Question: I'm generating a video from a Unity app on iOS. I'm using iVidCap, which uses AVFoundation to do this. That side is all working fine. Essentially the video is rendered by using a texture render target and passing the frames to an Obj-C plugin.
Now I need to add audio to the video. The audio is going to be sound effects that occur at specific times and maybe some background sound. The files being used are actually assets internal to the Unity app. I could potentially write these to phone storage and then generate an AVComposition, but my plan was to avoid this and composite the audio in floating point format buffers (obtaining audio from audio clips is in float format). I might be doing some on the fly audio effects later on.
After several hours I managed to get audio to be recorded and play back with the video... but it stutters.
Currently I'm just generating a square wave for the duration of each frame of video and writing it to an AVAssetWriterInput. Later, I'll generate the audio I actually want.
If I generate one massive sample, I don't get the stuttering. If I write it in blocks (which I'd much prefer over allocating a massive array), then the blocks of audio seem to clip each other:

I can't seem to figure out why this is. I am pretty sure I am getting the timestamp for the audio buffers correct, but maybe I'm doing this whole part incorrectly. Or do I need some flags to get the video to sync to the audio? I cant see that this is the problem, since I can see the problem in a wave editor after extracting the audio data to a wav.
Relevant code for writing audio:
'''
- (id)init {
self = [super init];
if (self) {
// [snip]
rateDenominator = 44100;
rateMultiplier = rateDenominator / frameRate;
sample_position_ = 0;
audio_fmt_desc_ = nil;
int nchannels = 2;
AudioStreamBasicDescription audioFormat;
bzero(&audioFormat, sizeof(audioFormat));
audioFormat.mSampleRate = 44100;
audioFormat.mFormatID = kAudioFormatLinearPCM;
audioFormat.mFramesPerPacket = 1;
audioFormat.mChannelsPerFrame = nchannels;
int bytes_per_sample = sizeof(float);
audioFormat.mFormatFlags = kAudioFormatFlagIsFloat | kAudioFormatFlagIsAlignedHigh;
audioFormat.mBitsPerChannel = bytes_per_sample * 8;
audioFormat.mBytesPerPacket = bytes_per_sample * nchannels;
audioFormat.mBytesPerFrame = bytes_per_sample * nchannels;
CMAudioFormatDescriptionCreate(kCFAllocatorDefault,
&audioFormat,
0,
NULL,
0,
NULL,
NULL,
&audio_fmt_desc_
);
}
return self;
}
- (BOOL)beginRecordingSession {
NSError* error = nil;
isAborted = false;
abortCode = No_Abort;
// Allocate the video writer object.
videoWriter = [[AVAssetWriter alloc] initWithURL:[self getVideoFileURLAndRemoveExisting:
recordingPath] fileType:AVFileTypeMPEG4 error:&error];
if (error) {
NSLog(@"Start recording error: %@", error);
}
// Configure video compression settings.
NSDictionary* videoCompressionProps = [NSDictionary dictionaryWithObjectsAndKeys:
[NSNumber numberWithDouble:1024.0 * 1024.0], AVVideoAverageBitRateKey,
[NSNumber numberWithInt:10],AVVideoMaxKeyFrameIntervalKey,
nil];
// Configure video settings.
NSDictionary* videoSettings = [NSDictionary dictionaryWithObjectsAndKeys:
AVVideoCodecH264, AVVideoCodecKey,
[NSNumber numberWithInt:frameSize.width], AVVideoWidthKey,
[NSNumber numberWithInt:frameSize.height], AVVideoHeightKey,
videoCompressionProps, AVVideoCompressionPropertiesKey,
nil];
// Create the video writer that is used to append video frames to the output video
// stream being written by videoWriter.
videoWriterInput = [[AVAssetWriterInput assetWriterInputWithMediaType:AVMediaTypeVideo outputSettings:videoSettings] retain];
//NSParameterAssert(videoWriterInput);
videoWriterInput.expectsMediaDataInRealTime = YES;
// Configure settings for the pixel buffer adaptor.
NSDictionary* bufferAttributes = [NSDictionary dictionaryWithObjectsAndKeys:
[NSNumber numberWithInt:kCVPixelFormatType_32ARGB], kCVPixelBufferPixelFormatTypeKey, nil];
// Create the pixel buffer adaptor, used to convert the incoming video frames and
// append them to videoWriterInput.
avAdaptor = [[AVAssetWriterInputPixelBufferAdaptor assetWriterInputPixelBufferAdaptorWithAssetWriterInput:videoWriterInput sourcePixelBufferAttributes:bufferAttributes] retain];
[videoWriter addInput:videoWriterInput];
// <pb> Added audio input.
sample_position_ = 0;
AudioChannelLayout acl;
bzero( &acl, sizeof(acl));
acl.mChannelLayoutTag = kAudioChannelLayoutTag_Stereo;
NSDictionary* audioOutputSettings = nil;
audioOutputSettings = [NSDictionary dictionaryWithObjectsAndKeys:
[ NSNumber numberWithInt: kAudioFormatMPEG4AAC ], AVFormatIDKey,
[ NSNumber numberWithInt: 2 ], AVNumberOfChannelsKey,
[ NSNumber numberWithFloat: 44100.0 ], AVSampleRateKey,
[ NSNumber numberWithInt: 64000 ], AVEncoderBitRateKey,
[ NSData dataWithBytes: &acl length: sizeof( acl ) ], AVChannelLayoutKey,
nil];
audioWriterInput = [[AVAssetWriterInput
assetWriterInputWithMediaType: AVMediaTypeAudio
outputSettings: audioOutputSettings ] retain];
//audioWriterInput.expectsMediaDataInRealTime = YES;
audioWriterInput.expectsMediaDataInRealTime = NO; // seems to work slightly better
[videoWriter addInput:audioWriterInput];
rateDenominator = 44100;
rateMultiplier = rateDenominator / frameRate;
// Add our video input stream source to the video writer and start it.
[videoWriter startWriting];
[videoWriter startSessionAtSourceTime:CMTimeMake(0, rateDenominator)];
isRecording = true;
return YES;
}
- (int) writeAudioBuffer:(float *)samples sampleCount:(size_t)n channelCount:(size_t)nchans {
if (![self waitForAudioWriterReadiness]) {
NSLog(@"WARNING: writeAudioBuffer dropped frame after wait limit reached.");
return 0;
}
//NSLog(@"writeAudioBuffer");
OSStatus status;
CMBlockBufferRef bbuf = NULL;
CMSampleBufferRef sbuf = NULL;
size_t buflen = n * nchans * sizeof(float);
// Create sample buffer for adding to the audio input.
status = CMBlockBufferCreateWithMemoryBlock(
kCFAllocatorDefault,
samples,
buflen,
kCFAllocatorNull,
NULL,
0,
buflen,
0,
&bbuf);
if (status != noErr) {
NSLog(@"CMBlockBufferCreateWithMemoryBlock error");
return -1;
}
CMTime timestamp = CMTimeMake(sample_position_, 44100);
sample_position_ += n;
status = CMAudioSampleBufferCreateWithPacketDescriptions(kCFAllocatorDefault, bbuf, TRUE, 0, NULL, audio_fmt_desc_, 1, timestamp, NULL, &sbuf);
if (status != noErr) {
NSLog(@"CMSampleBufferCreate error");
return -1;
}
BOOL r = [audioWriterInput appendSampleBuffer:sbuf];
if (!r) {
NSLog(@"appendSampleBuffer error");
}
CFRelease(bbuf);
CFRelease(sbuf);
return 0;
}
'''
Any ideas on what's going on?
Should I be creating/appending samples in a different way?
Is it something to do with the AAC compression? It doesn't work if I try to use uncompressed audio (it throws).
As far as I can tell, I'm calculating the PTS correctly. Why is this even required for the audio channel? Shouldn't the video be synced to the audio clock?
---
### UPDATE
I've tried providing the audio in fixed blocks of 1024 samples, since this is the size of the DCT used by the AAC compressor. Doesn't make any difference.
I've tried pushing all the blocks in one go before writing any video. Doesn't work.
I've tried using CMSampleBufferCreate for the remaining blocks and CMAudioSampleBufferCreateWithPacketDescriptions for the first block only. No change.
And I've tried combinations of these. Still not right.
---
### SOLUTION
It appears that:
'''
audioWriterInput.expectsMediaDataInRealTime = YES;
'''
is essential otherwise it messes with its mind. Perhaps this is because the video was set up with this flag. Additionally, 'CMBlockBufferCreateWithMemoryBlock' does NOT copy sample data, even if you pass the flag 'kCMBlockBufferAlwaysCopyDataFlag' to it.
So, a buffer can be created with this and then copied using 'CMBlockBufferCreateContiguous' to ensure that it you get a block buffer with a copy of the audio data. Otherwise it will reference the memory you passed in originally and things will get messed up.
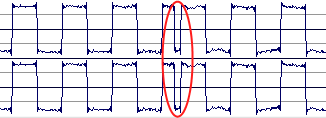
Answer: It looks ok, although I would use 'CMBlockBufferCreateWithMemoryBlock' because it copies the samples. Is your code ok with not knowing when audioWriterInput has finished with them?
Shouldn't 'kAudioFormatFlagIsAlignedHigh' be 'kAudioFormatFlagIsPacked'?